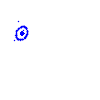
Particle: kaon